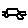
Label: car